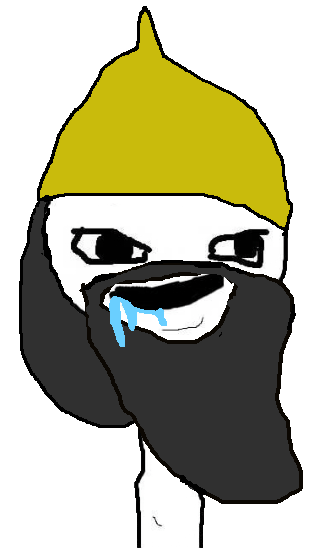
Label: 5_Brainlet